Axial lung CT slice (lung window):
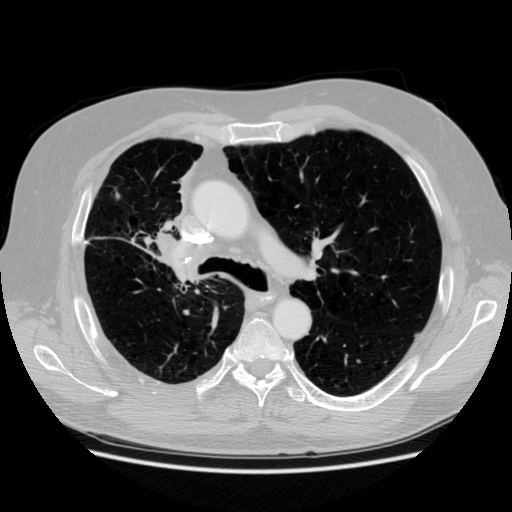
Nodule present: no